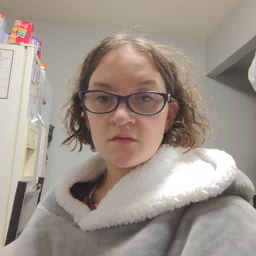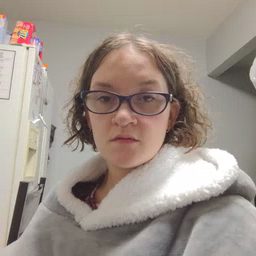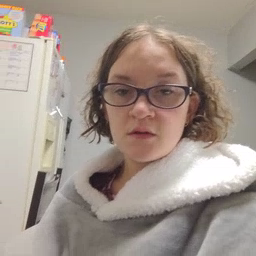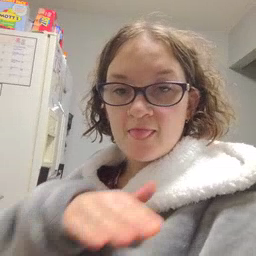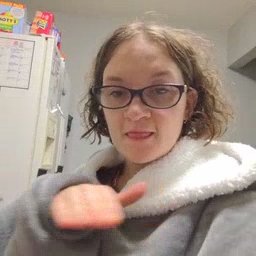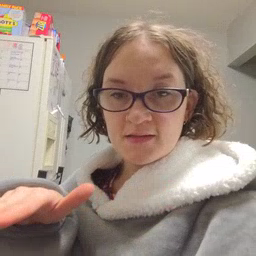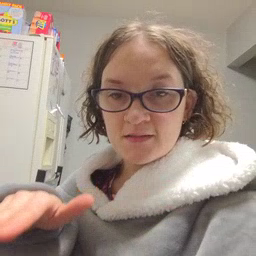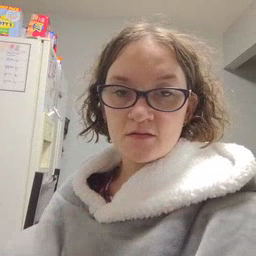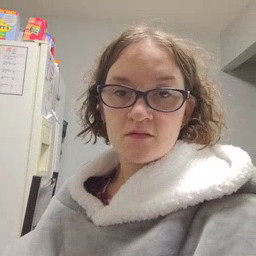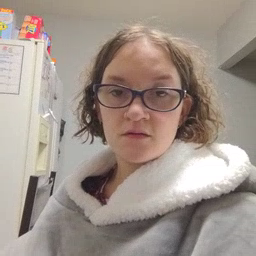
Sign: clean